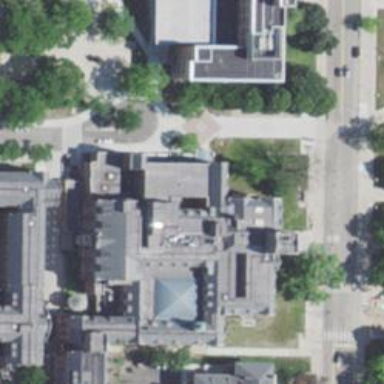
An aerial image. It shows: Community center within university building.